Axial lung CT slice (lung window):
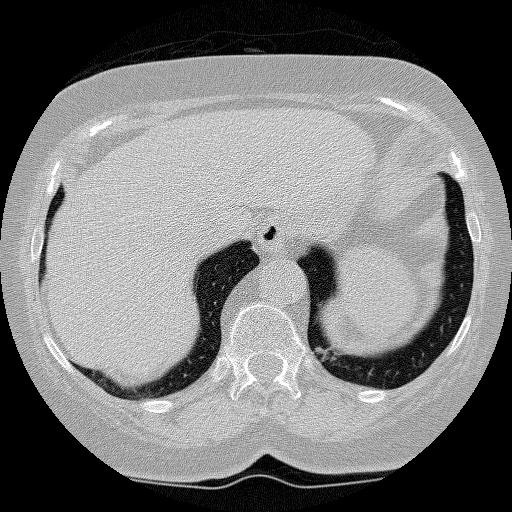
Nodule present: no